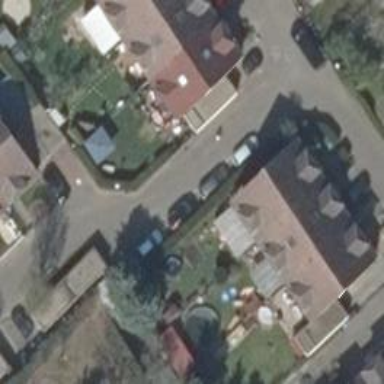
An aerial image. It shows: Living street.